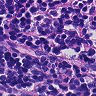
Metastatic tissue present: no